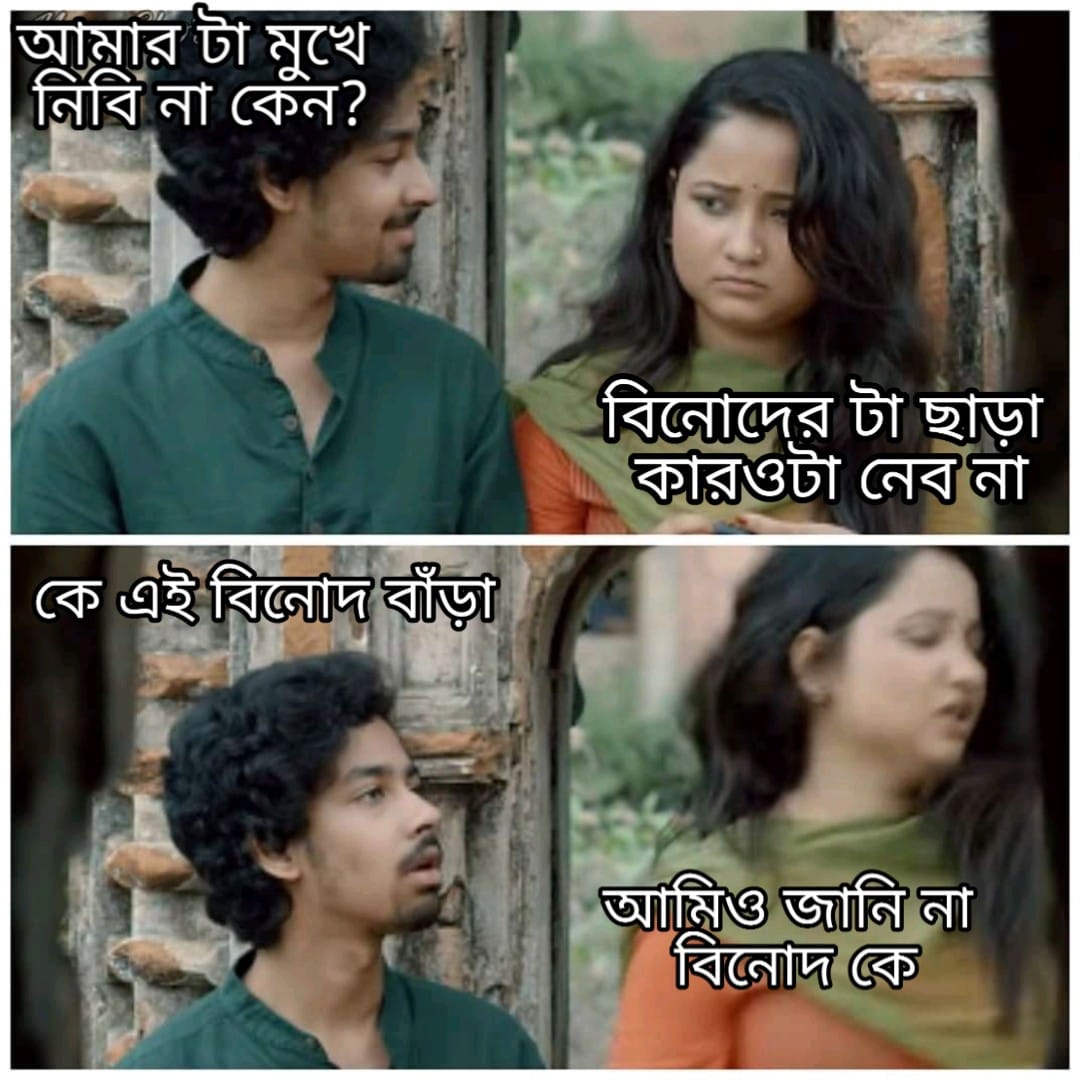
Caption: আমার টা মুখে নিবি না কেন ?     বিনোদের টা ছাড়া কারোওটা নেব না     কে এই বিনোদ বাঁড়া     আমিও জানি না বিনোদ কে
Label: hate